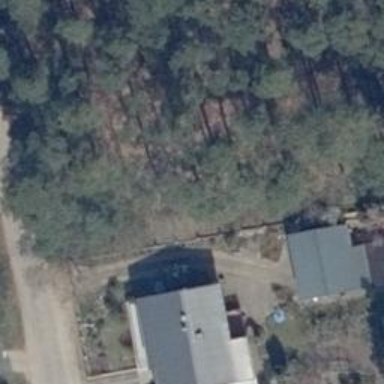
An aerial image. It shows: Driveway.